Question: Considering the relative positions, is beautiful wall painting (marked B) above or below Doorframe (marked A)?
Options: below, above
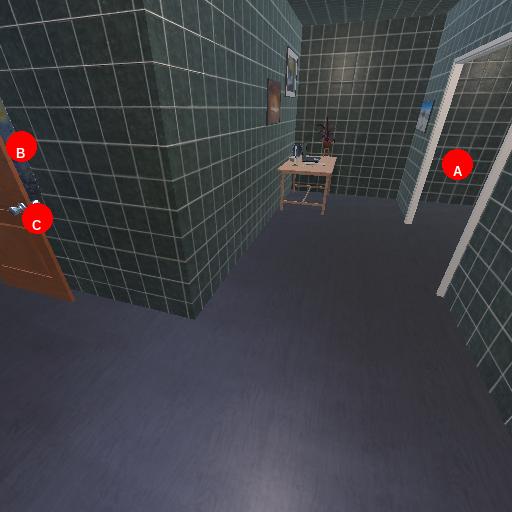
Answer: below